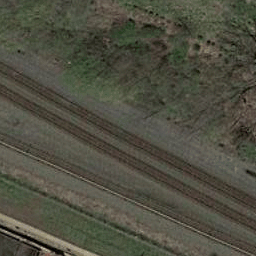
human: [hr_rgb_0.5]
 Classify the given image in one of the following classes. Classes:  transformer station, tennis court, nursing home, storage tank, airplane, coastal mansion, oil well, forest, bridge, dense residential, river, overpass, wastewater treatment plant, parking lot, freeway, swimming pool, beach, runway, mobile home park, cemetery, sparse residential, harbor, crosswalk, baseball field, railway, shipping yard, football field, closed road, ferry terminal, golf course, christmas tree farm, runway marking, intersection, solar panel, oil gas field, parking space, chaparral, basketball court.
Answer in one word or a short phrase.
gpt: railway